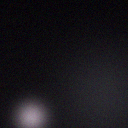
Screen state: off